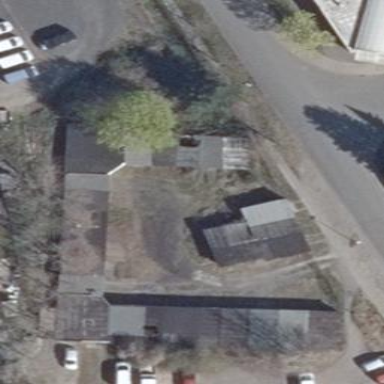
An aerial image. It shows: Group of garages.